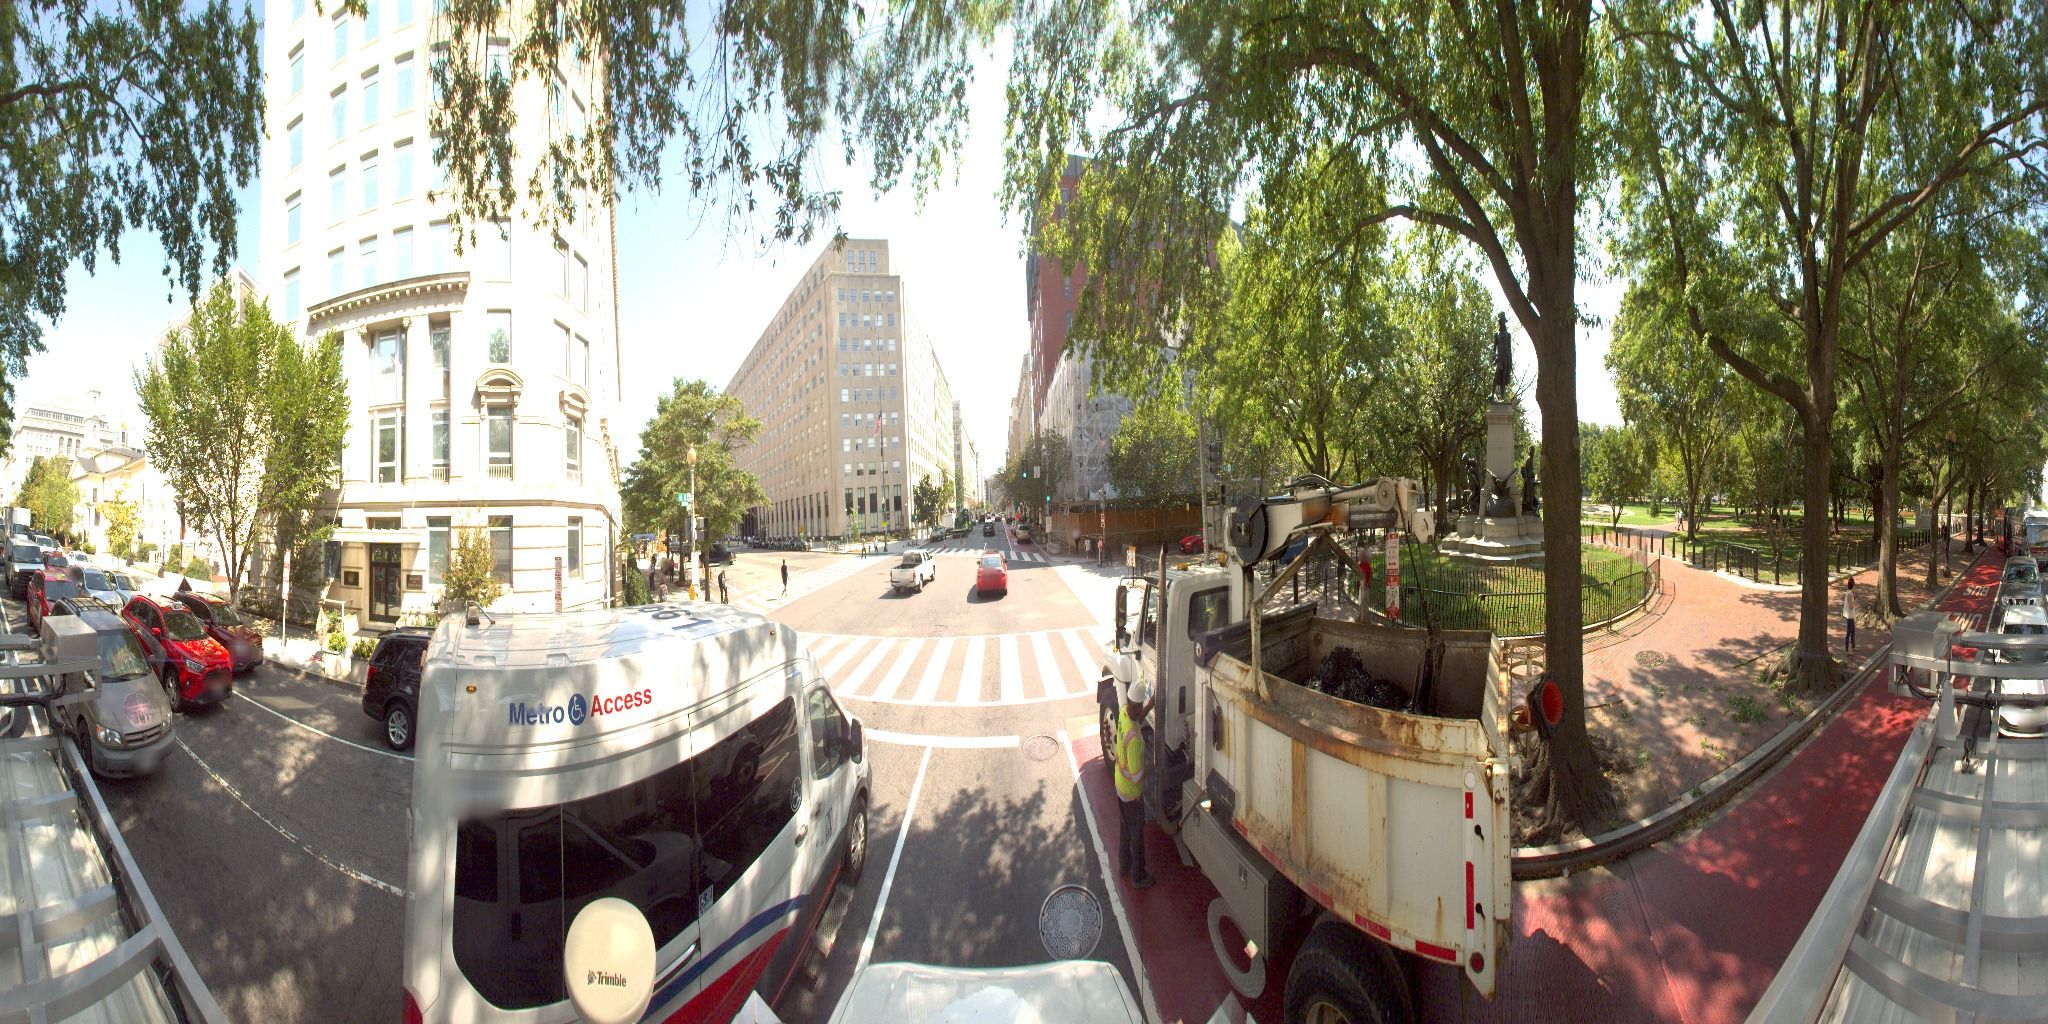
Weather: clear
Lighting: day
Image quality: slightly poor
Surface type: cycling surface
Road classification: secondary
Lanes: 4
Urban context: urban centre
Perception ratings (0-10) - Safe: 2.44, Lively: 5.81, Beautiful: 3.85, Boring: 2.83, Depressing: 7.13, Wealthy: 2.44